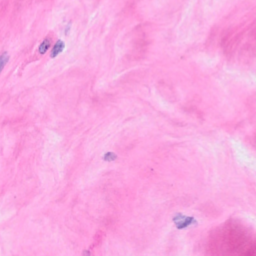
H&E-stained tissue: Breast